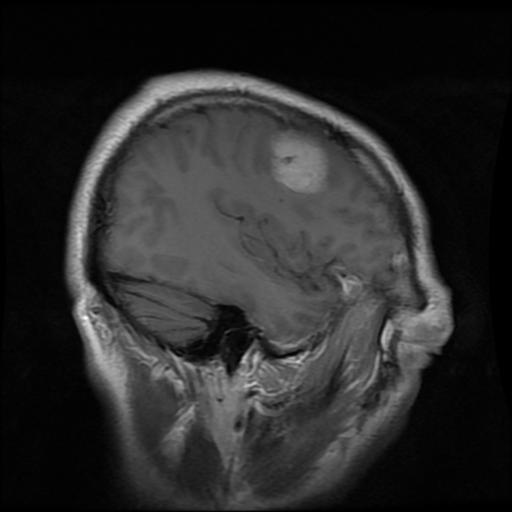
Label: meningioma